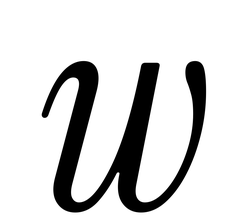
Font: InstrumentSerif-Italic